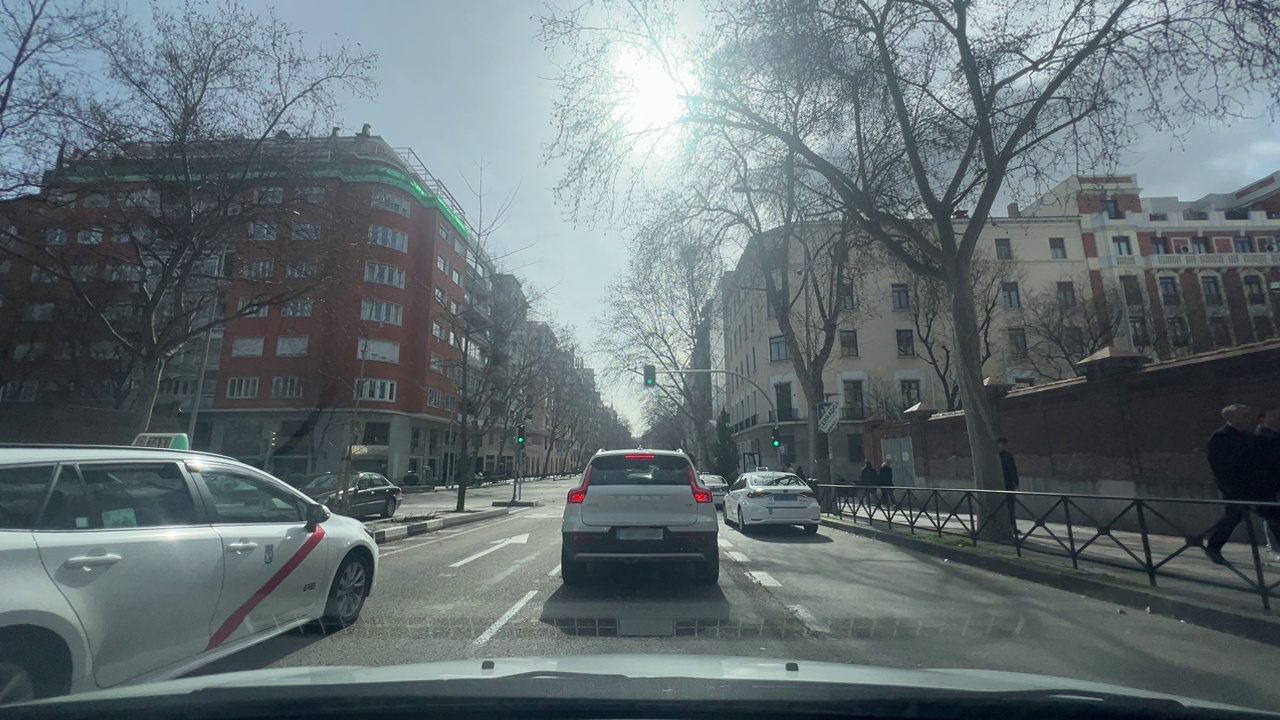
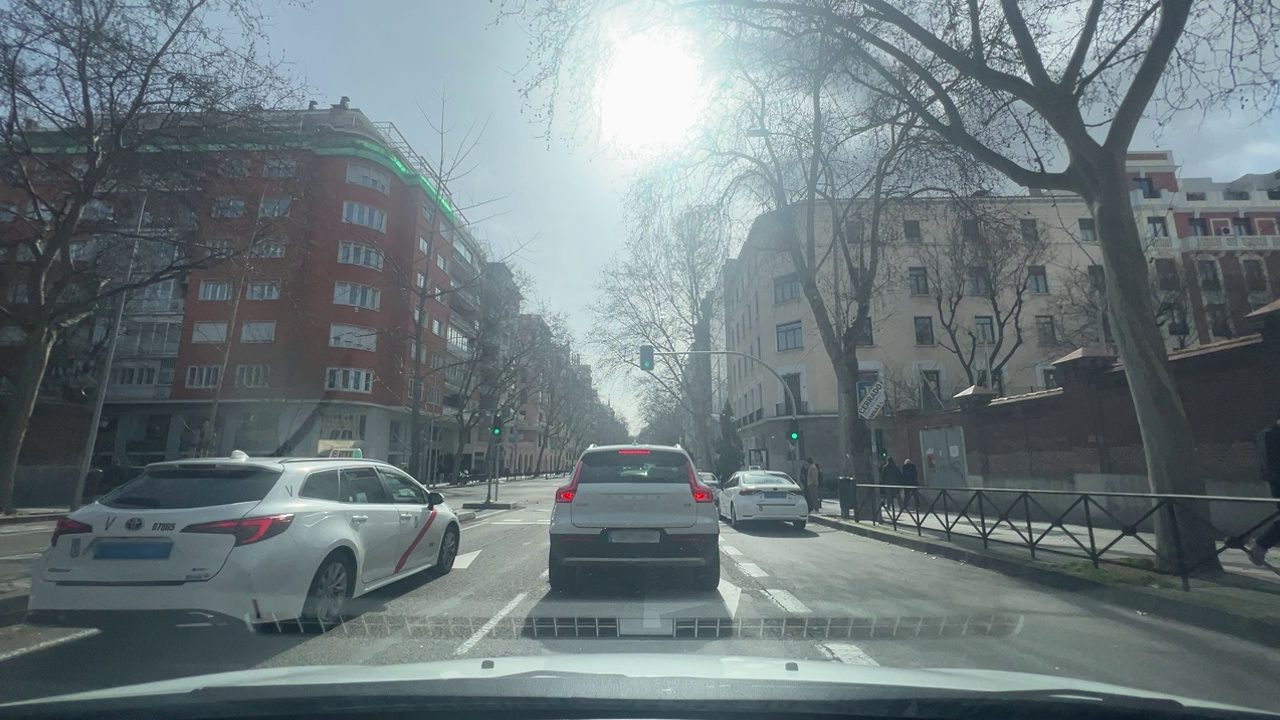
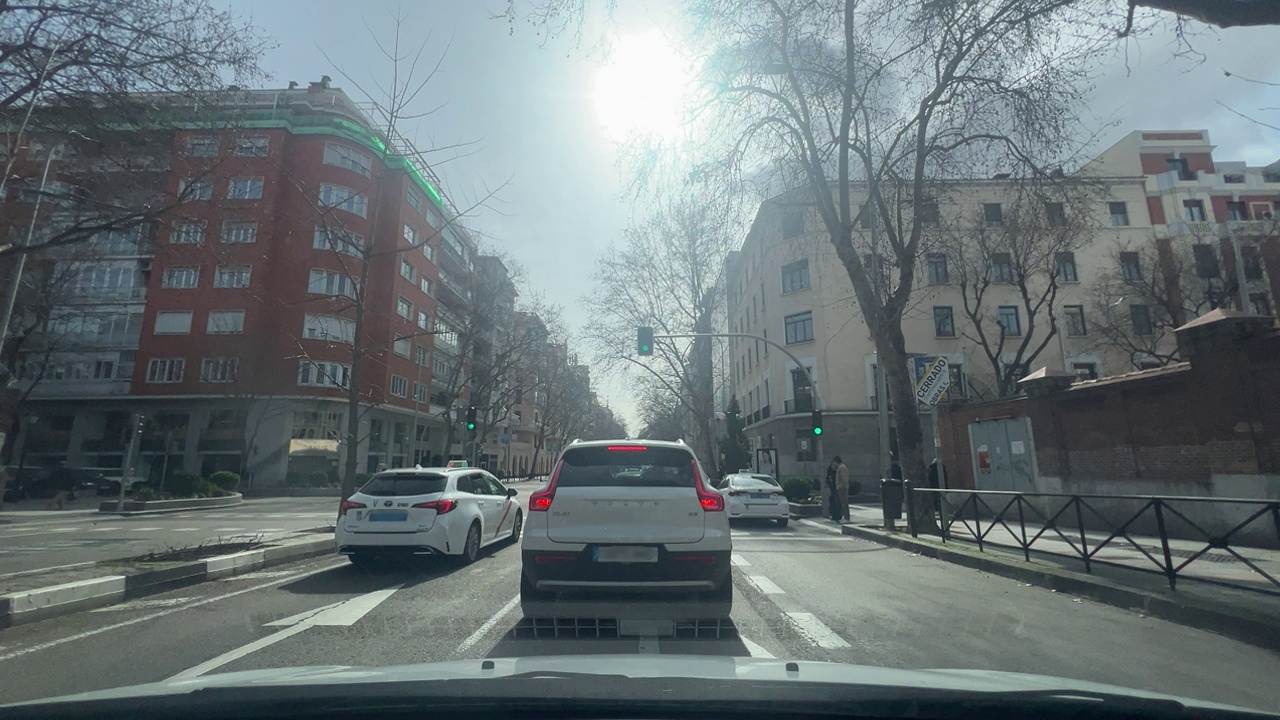
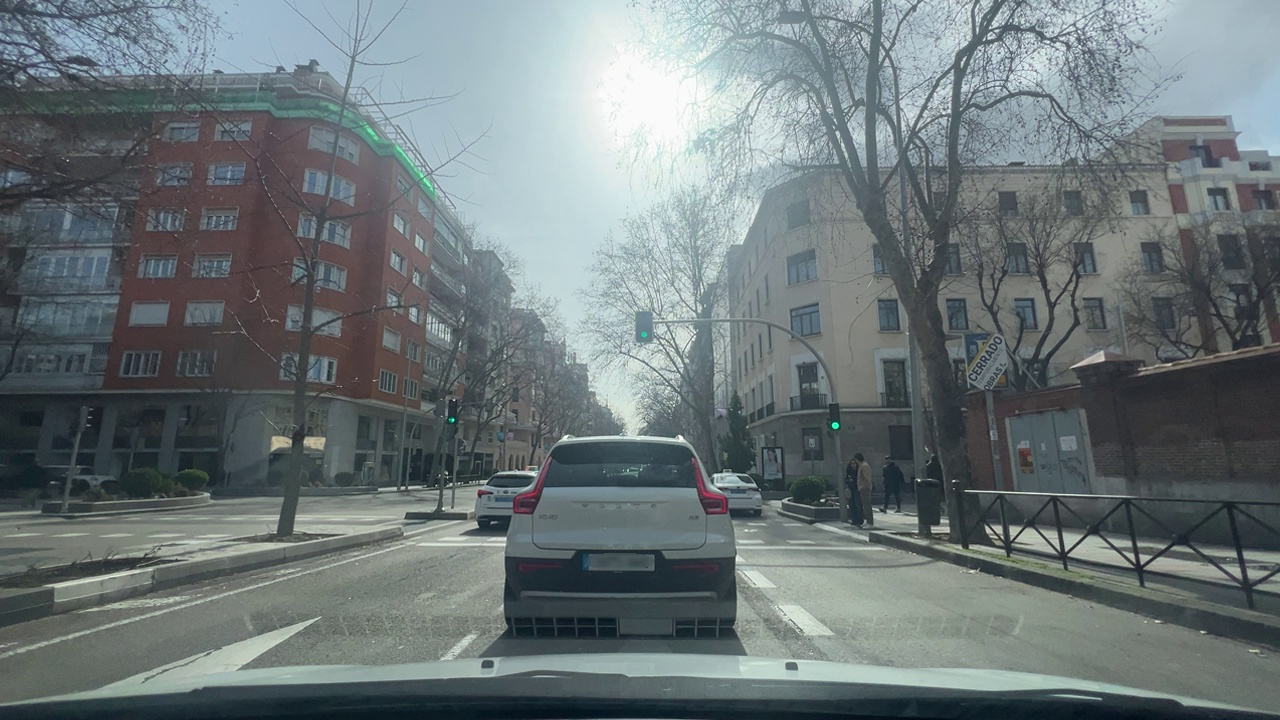
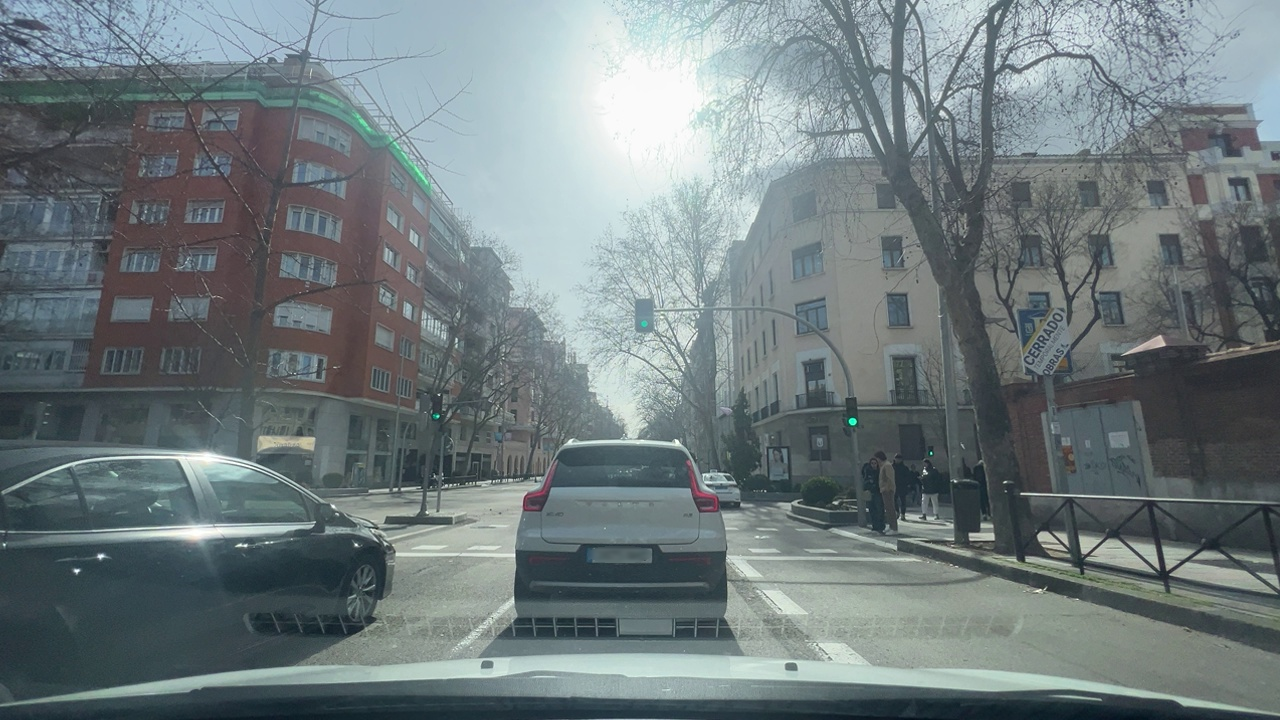
Situation: Leading braking
Question: Is there a vehicle directly ahead in the ego lane with brake lights on?
Answer: Yes
Reasoning: The vehicle directly ahead of the ego vehicle has active red lights

Situation: Leading braking
Question: Is the distance between the ego vehicle and the vehicle ahead decreasing?
Answer: Yes
Reasoning: As the leadding vehicle ahead is stopped, thr distance between the ego vehicle and it is decreasing.

Situation: Leading braking
Question: Is either the ego vehicle or the leading vehicle stationary?
Answer: Yes
Reasoning: The leading vehicle is stopped with its brake lights on.

Situation: Leading braking
Question: Is the ego vehicle decelerating due to dense traffic or congestion ahead?
Answer: Yes
Reasoning: There are multiple vehicles ahead of the ego vehicle.